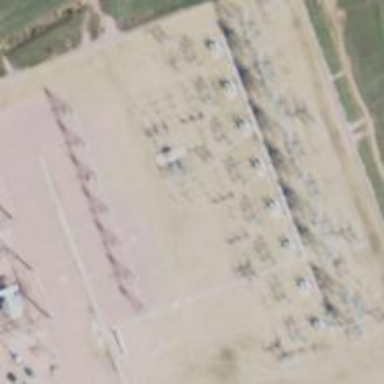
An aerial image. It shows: Switch used for power control.